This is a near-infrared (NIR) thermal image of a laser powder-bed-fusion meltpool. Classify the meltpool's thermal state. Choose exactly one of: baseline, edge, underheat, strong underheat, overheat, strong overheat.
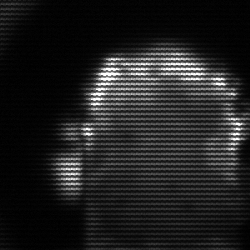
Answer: baseline